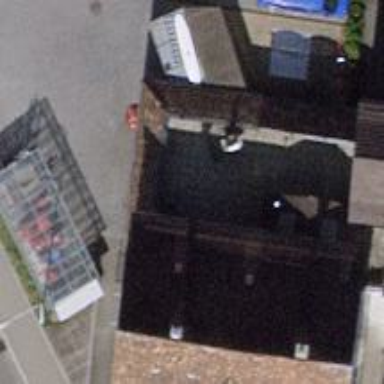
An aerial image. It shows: Car repair shop.